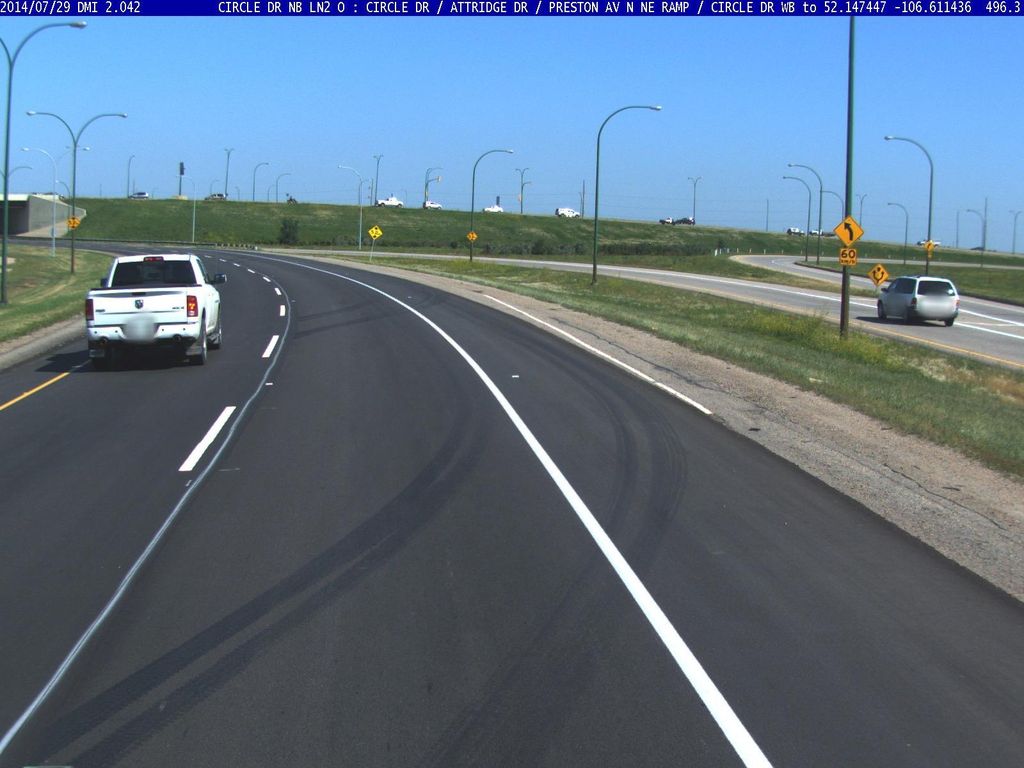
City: saskatoon